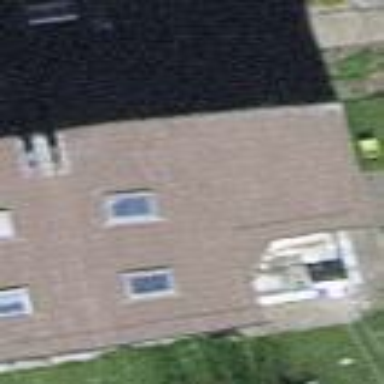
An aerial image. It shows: Building with tile roof.